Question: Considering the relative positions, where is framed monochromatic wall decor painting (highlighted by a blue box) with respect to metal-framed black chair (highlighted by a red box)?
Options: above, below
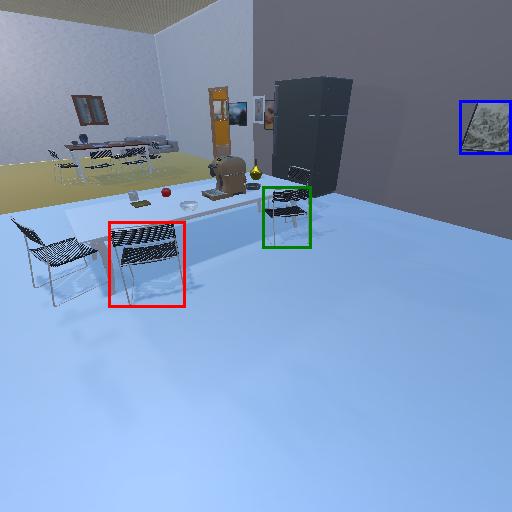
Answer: above